Question: I writing a python program in which a circle bounces off of user drawn lines. There are multiple circles that bounce off the wall. For each one, the shortest distance from the center of the circle and the ball should be calculated. I would prefer if this code was very efficient because my current algorithm lags the computer a lot. If point a is the starting point ,and point b is the end point, and point c is the center, and r is the radius, how would I calculate the shortest distance between the ball? This algorithm should also work if the X coordinate of the ball is out of range of x coordinates in segment AB.
Please post python code
Any help would be appreciated!
Here's what I have so far:
lineList is a list with 4 values that contains beginning and end coordinates of the user drawn lines
center is the center of the ball
'''
global lineList, numobjects
if not(0 in lineList):
beginCoord = [lineList[0],lineList[1]]
endCoord = [lineList[2]-500,lineList[3]-500]
center = [xCoordinate[i],yCoordinate[i]+15]
distance1 = math.sqrt((lineList[1] - center[1])**2 + (lineList[0] - center[0])**2)
slope1 = math.tan((lineList[1] - lineList[3]) / (lineList[0] - lineList[2]))
try:
slope2 = math.tan((center[1] - beginCoord[1])/(center[0]-beginCoord[0]))
angle1 = slope2 + slope1
circleDistance = distance1 * math.sin(angle1)
except:
#If the circle is directly above beginCoord
circleDistance = center[1] - lineList[1]
global numbounces
if circleDistance < 2 and circleDistance > -2:
print(circleDistance)
b = False
b2=False
if xCoordinate[i] < 0:
xCoordinate[i] += 1
speed1[i] *= -1
b=True
elif xCoordinate[i] > 0:
xCoordinate[i] -= 1
speed1[i] *= -1
b=True
if yCoordinate[i] < 0:
yCoordinate[i] += 1
speed2[i] *= -1
b2=True
elif yCoordinate[i] > 0:
yCoordinate[i] -= 1
speed2[i] *= -1
b2=True
if b and b2:
#Only delete the line if the ball reversed directions
numbounces += 1
#Add a ball after 5 bounces
if numbounces % 5 == 0 and numbounces != 0:
numobjects = 1
getData(numobjects)
canvas.delete("line")
lineList = [0,0,0,0]
'''

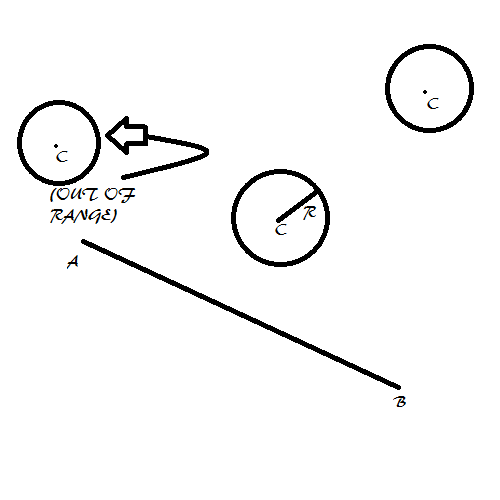
Answer: To be correct we are not speaking not about lines, but rather segments.
I would suggest the following idea:
Since the ball is moving in some direction, the only points that might collide with something lie on a 180deg arc - the part that is moving forward. Meaning at some point of time when you check for collision you have to check whether any of those points collided with something. The more points you check, the better the precision of the collision in time, but worse the complexity.
Checking the collision: you check whether any of the points is in between the extremes of the segment. You can do this by first checking the coordinates (example is given looking at your drawn line, meaning and ) 'if (A.x <= point.x <= B.x && A.y >= point.y >= B.y' if the condition satisfies, you check whether the 3 points form a line. Since you have already the coordinates of 'A' and 'B' you can deduce the equation of the line and check whether the 'point' satisfies it.
In short: you check if the 'point' satisfies the equation of the line and is inside the rectangle defined by the 2 points.
How to get the points you have to check: assuming '2k+1' is the number of points you want to check at some time, 'C' is your center 'r' the radius and 'V' the vector of motion. Then the number of points from the left side of the direction vector and from the right side will be equal and be 'k' (+1 point at the intersection of the circle and the motion vector). Then '90deg / k' is one angular division. Since you know the motion vector, you can calculate the angle between it and the horizontal line (let it be 'angle'). You keep adding to go left and decrementing to go right from the motion vector the value of '90deg / k' exactly 'k' times (let us denote this value by 'i') and calculate the position of the 'point' by 'point.x = C.x + sin(i) * r' and 'point.y = C.y + cos(i) * r'.
Sry, I don't know python.